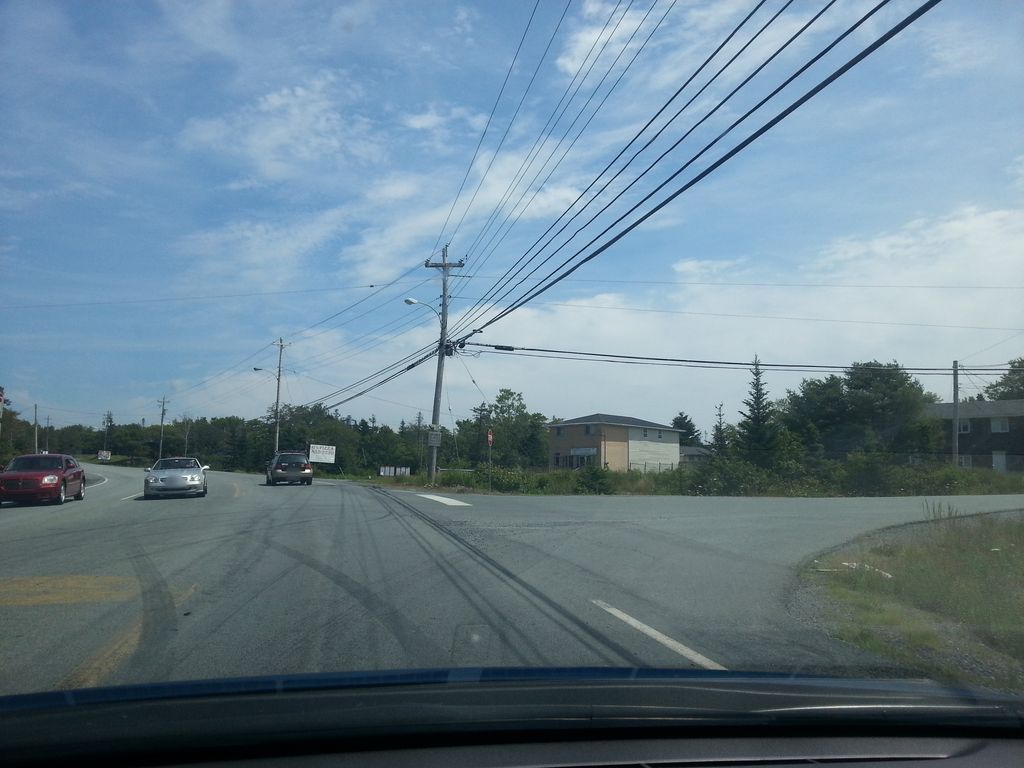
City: halifax